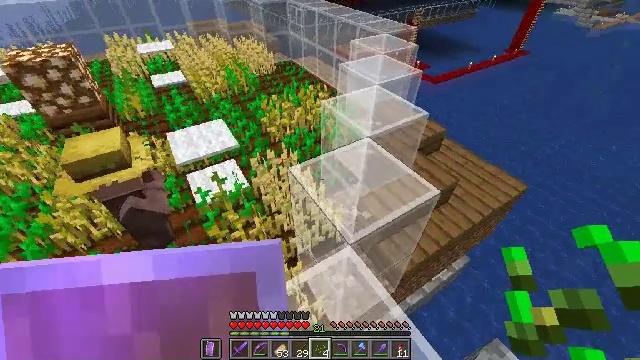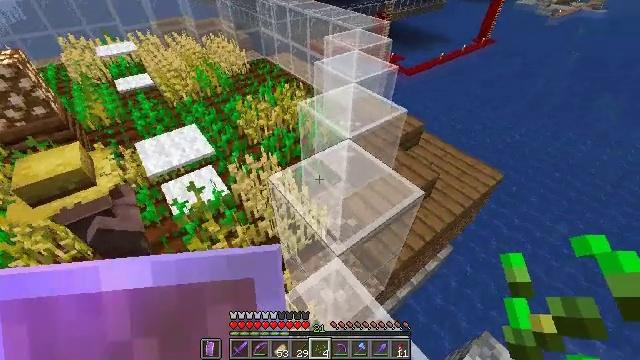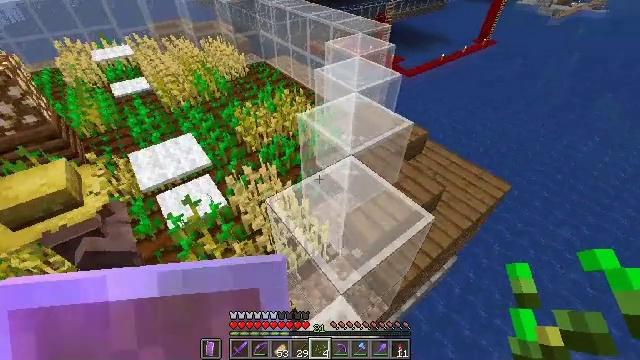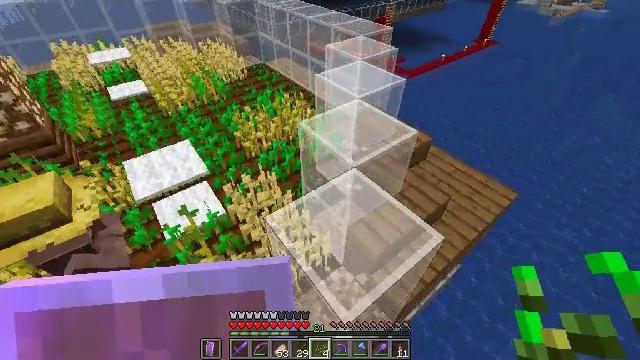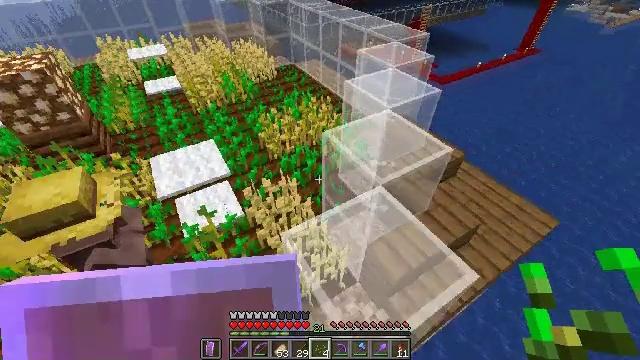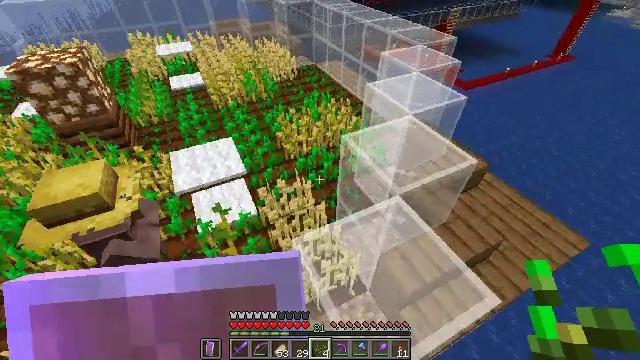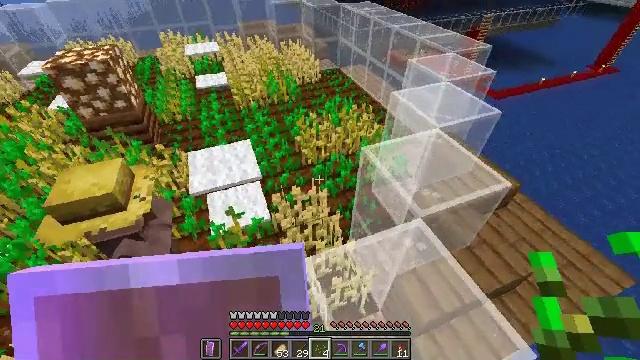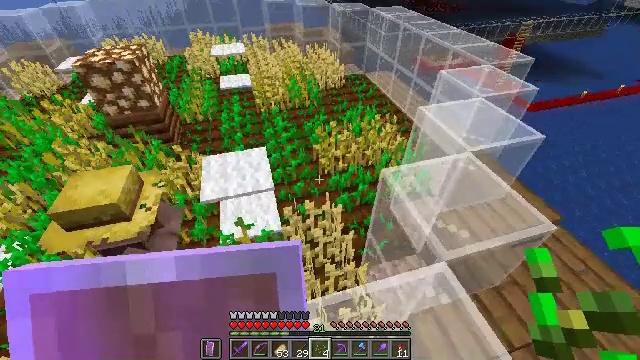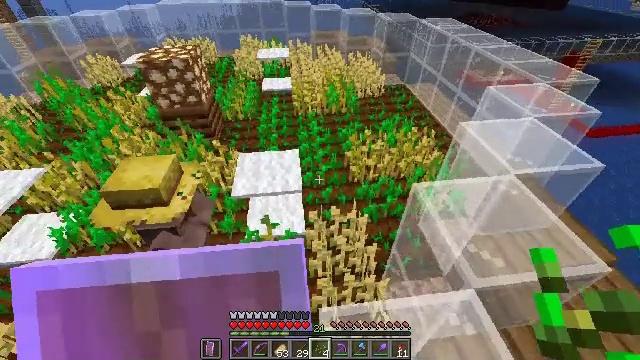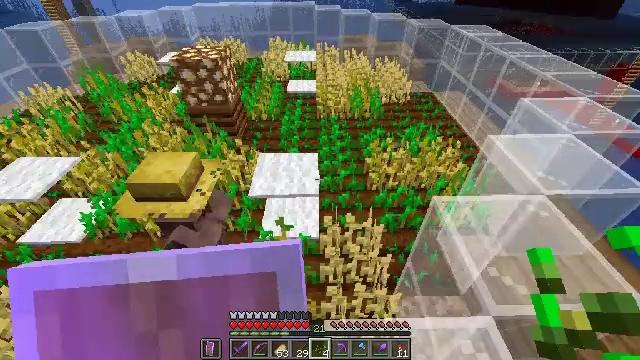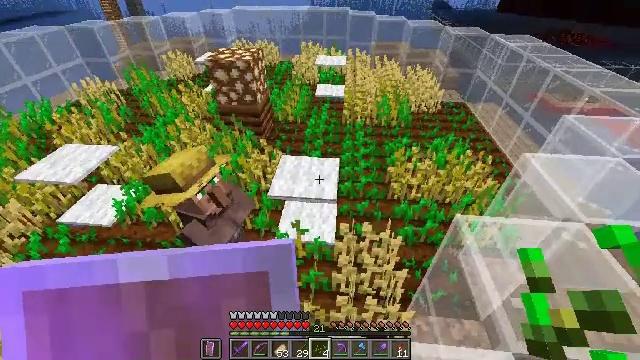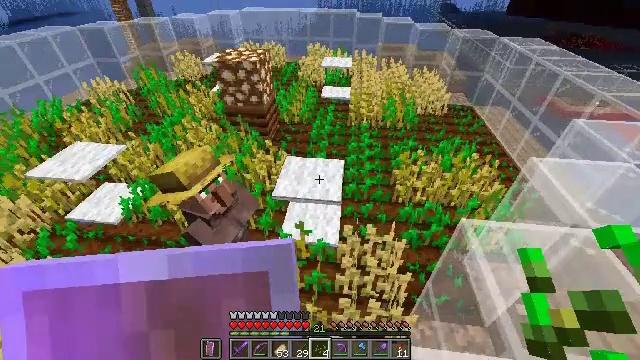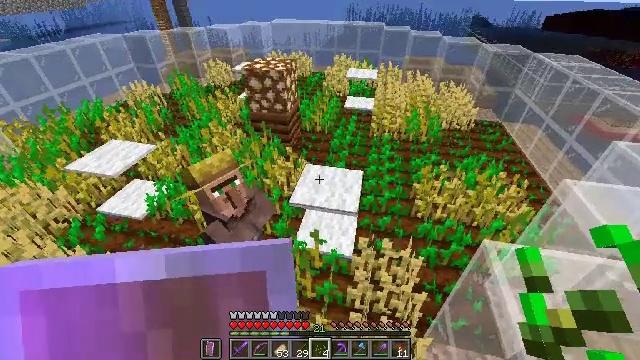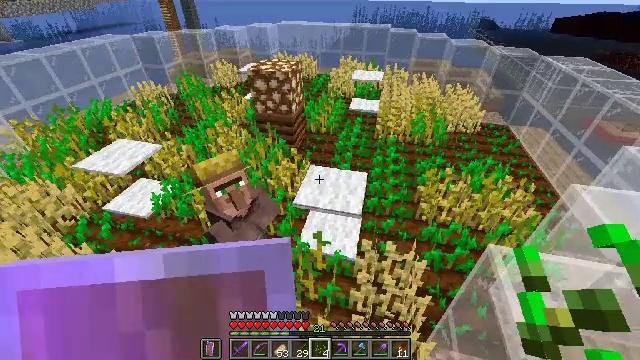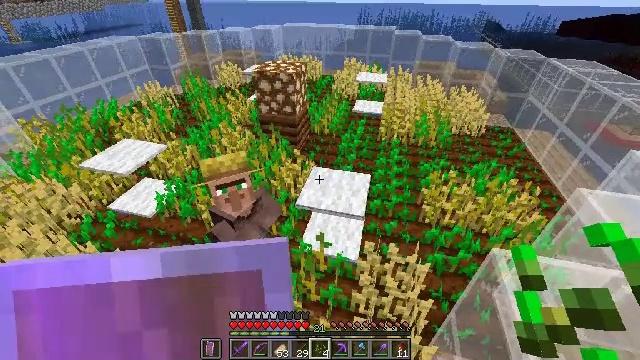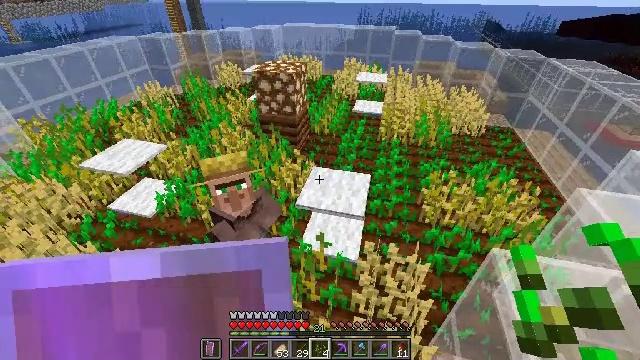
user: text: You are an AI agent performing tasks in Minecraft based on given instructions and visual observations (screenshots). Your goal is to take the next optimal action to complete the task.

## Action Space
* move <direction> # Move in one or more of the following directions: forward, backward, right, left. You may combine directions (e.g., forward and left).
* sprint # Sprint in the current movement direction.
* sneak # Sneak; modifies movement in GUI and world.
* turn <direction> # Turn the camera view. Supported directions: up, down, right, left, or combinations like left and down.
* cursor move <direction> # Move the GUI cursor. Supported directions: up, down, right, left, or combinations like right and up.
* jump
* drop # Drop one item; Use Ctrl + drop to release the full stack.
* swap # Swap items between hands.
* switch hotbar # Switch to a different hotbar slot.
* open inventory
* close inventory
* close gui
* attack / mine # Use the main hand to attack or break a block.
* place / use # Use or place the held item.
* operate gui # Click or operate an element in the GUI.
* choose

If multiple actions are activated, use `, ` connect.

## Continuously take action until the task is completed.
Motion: motion action
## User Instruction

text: Remove wheat seeds from the inventory.
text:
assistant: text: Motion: move forward, turn right
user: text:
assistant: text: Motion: move forward
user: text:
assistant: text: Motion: move forward
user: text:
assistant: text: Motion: move forward, turn left
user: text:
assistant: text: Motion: move forward, turn left
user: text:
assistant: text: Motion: move forward, turn left
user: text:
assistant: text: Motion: turn left
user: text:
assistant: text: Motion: turn left and up
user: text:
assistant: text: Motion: turn left
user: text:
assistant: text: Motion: turn left
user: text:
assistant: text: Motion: turn left
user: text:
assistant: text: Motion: turn left and up
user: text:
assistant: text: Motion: turn left
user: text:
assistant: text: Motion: no_op
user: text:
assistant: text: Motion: no_op
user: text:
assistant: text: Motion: no_op
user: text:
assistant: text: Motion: no_op
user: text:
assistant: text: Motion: no_op
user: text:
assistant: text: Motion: no_op
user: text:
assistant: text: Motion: no_op
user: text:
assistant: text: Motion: sprint
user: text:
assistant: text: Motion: sprint
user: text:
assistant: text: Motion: sprint
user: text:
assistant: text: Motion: sprint
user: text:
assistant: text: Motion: sprint, turn right
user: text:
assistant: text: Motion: sprint, turn right
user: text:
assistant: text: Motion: sprint, turn right
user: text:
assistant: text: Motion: sprint
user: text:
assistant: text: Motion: sprint
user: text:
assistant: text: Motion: sprint